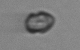
Label: Heterocapsa_rotundata